高二 · 度量几何学
8.如图，终边在阴影部分内的角的集合为
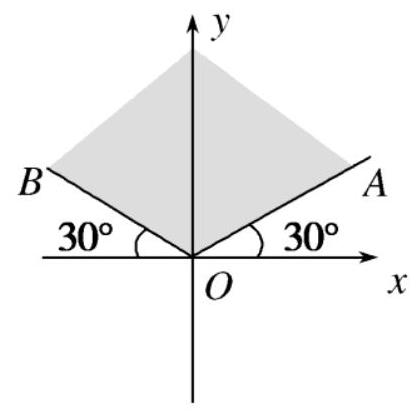
答案: $\left\{\alpha \mid 30^{\circ}+k \cdot 360^{\circ} \leqslant \alpha \leqslant 150^{\circ}+k \cdot 360^{\circ}, k \in \mathbf{Z}\right\}$
解析: 先写出边界角, 再按逆时针顺序写出区域角, 则得 $\left\{\alpha \mid 30^{\circ}+k \cdot 360^{\circ} \leqslant \alpha \leqslant 150^{\circ}+k \cdot 360^{\circ}, k \in \mathbf{Z}\right\}$.

答案: $\left\{\alpha \mid 30^{\circ}+k \cdot 360^{\circ} \leqslant \alpha \leqslant 150^{\circ}+k \cdot 360^{\circ}, k \in \mathbf{Z}\right\}$